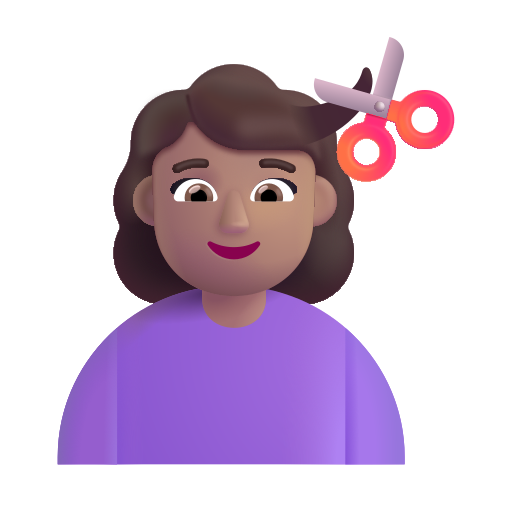
woman getting haircut color